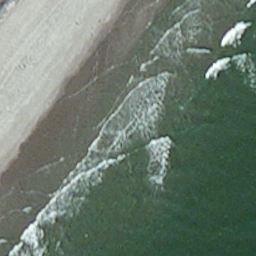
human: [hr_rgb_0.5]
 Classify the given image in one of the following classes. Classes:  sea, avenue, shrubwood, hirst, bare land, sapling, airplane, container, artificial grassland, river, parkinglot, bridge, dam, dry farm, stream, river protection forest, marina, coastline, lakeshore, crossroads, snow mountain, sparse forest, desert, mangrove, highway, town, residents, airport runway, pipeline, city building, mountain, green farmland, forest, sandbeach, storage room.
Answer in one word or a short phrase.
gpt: coastline